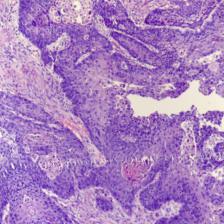
Diagnosis: OSCC